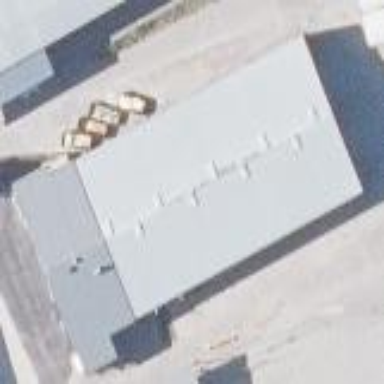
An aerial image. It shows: Warehouse.